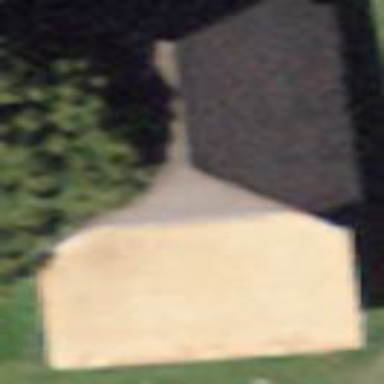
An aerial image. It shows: Rural barn.